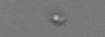
Label: nanoplankton_mix